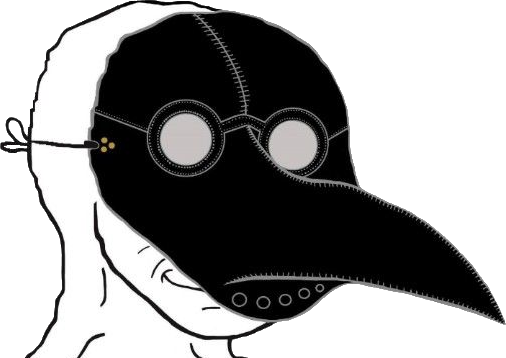
Label: 5_Smugjak